【题型】填空题　【知识点】解析几何　【难度】medium
已知曲线 $C$ 的方程是 $(x-\frac{|x|}{x})^2+(y-\frac{|y|}{y})^2=8$，给出下列四个结论：

$\textcircled{1}$ 曲线 $C$ 与坐标轴有公共点；

$\textcircled{2}$ 曲线 $C$ 既是中心对称图形，又是轴对称图形；

$\textcircled{3}$ 若点 $P$，$Q$ 在曲线 $C$ 上，则 $|PQ|$ 的最大值是 $6\sqrt{2}$；

$\textcircled{4}$ 曲线 $C$ 围成图形的面积大小在区间 $(40,44)$ 内．

所有正确结论的序号是\underline{\quad\quad\quad}．
【解答】
【答案】$\textcircled{2}\textcircled{3}$

【分析】根据题意，对绝对值里面的正负分类讨论求出方程，作出图象，由此分析 4 个结论，即可得答案．

【详解】根据题意，曲线 $C$ 的方程是 $(x-\frac{|x|}{x})^2+(y-\frac{|y|}{y})^2=8$，必有 $x \neq 0$ 且 $y \neq 0$，

当 $x>0$，$y>0$ 时，方程为 $(x-1)^2+(y-1)^2=8$，

当 $x>0$，$y<0$ 时，方程为 $(x-1)^2+(y+1)^2=8$，

当 $x<0$，$y>0$ 时，方程为 $(x+1)^2+(y-1)^2=8$，

当 $x<0$，$y<0$ 时，方程为 $(x+1)^2+(y+1)^2=8$，

作出图象：

依次分析 4 个结论：

对于$\textcircled{1}$，由于 $x \neq 0$，$y \neq 0$，曲线 $C$ 与坐标轴没有交点，故$\textcircled{1}$错误；

对于$\textcircled{2}$，由图可知，曲线 $C$ 既是中心对称图形，又是轴对称图形，故$\textcircled{2}$正确；

对于$\textcircled{3}$，若点 $P$，$Q$ 在曲线 $C$ 上，则当且仅当 $P$，$Q$ 与圆弧所在的圆心共线时取得最大值，

故 $|PQ|$ 的最大值是圆心距加两个半径，为 $2\sqrt{2}+4\sqrt{2}=6\sqrt{2}$，故$\textcircled{3}$正确；

对于$\textcircled{4}$，当 $x>0$，$y>0$ 时，方程为 $(x-1)^2+(y-1)^2=8$ 与坐标轴的交点 $(\sqrt{7}+1,0)$，$(0,\sqrt{7}+1)$，

则第一象限面积为 $S_1 > \frac{1}{2} \times (\sqrt{7}+1) \times (\sqrt{7}+1) + \frac{1}{4} \times (2\sqrt{2})^2 \times \pi$，

故总的面积大于 $16+4\sqrt{7}+8\pi > 44$，故$\textcircled{4}$错误．

故答案为：$\textcircled{2}\textcircled{3}$．
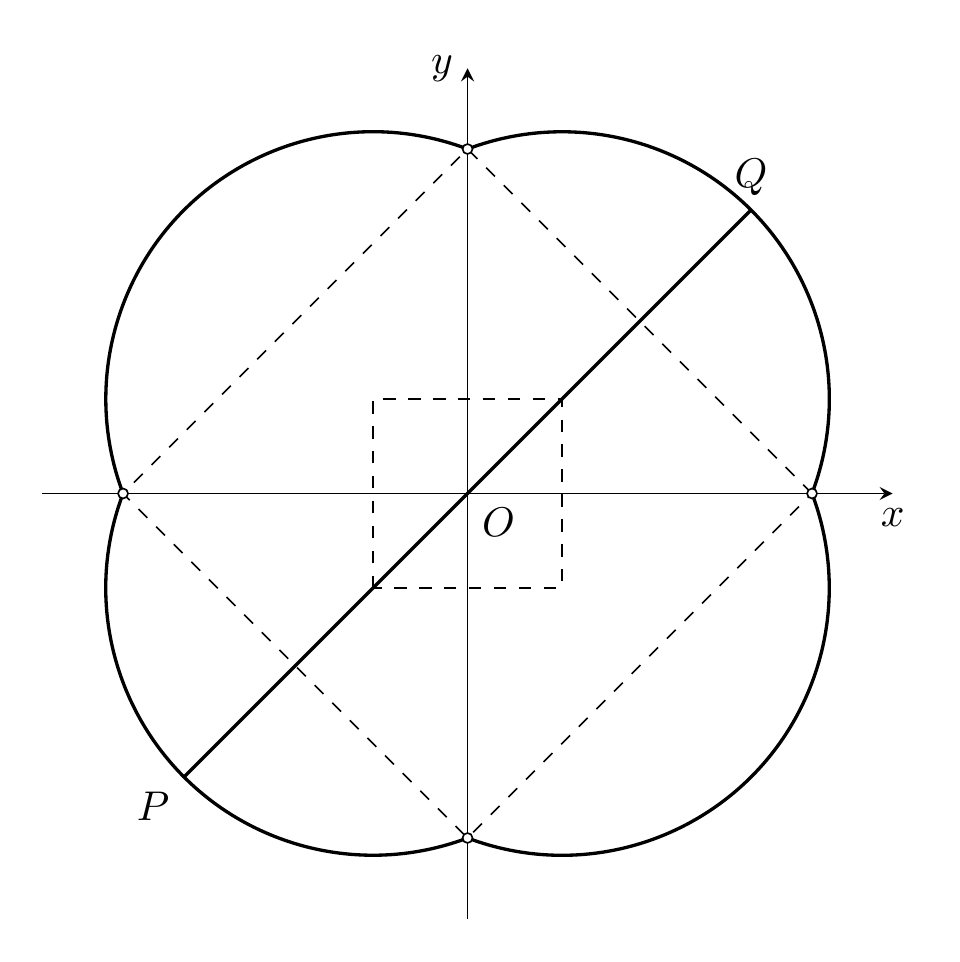